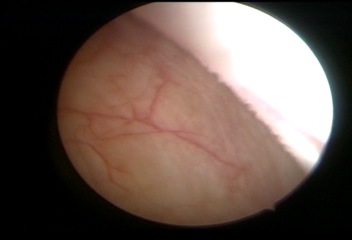
Modality: WLC
Class: Normal mucosa
Bladder cancer association: No